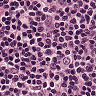
Metastatic tissue present: no